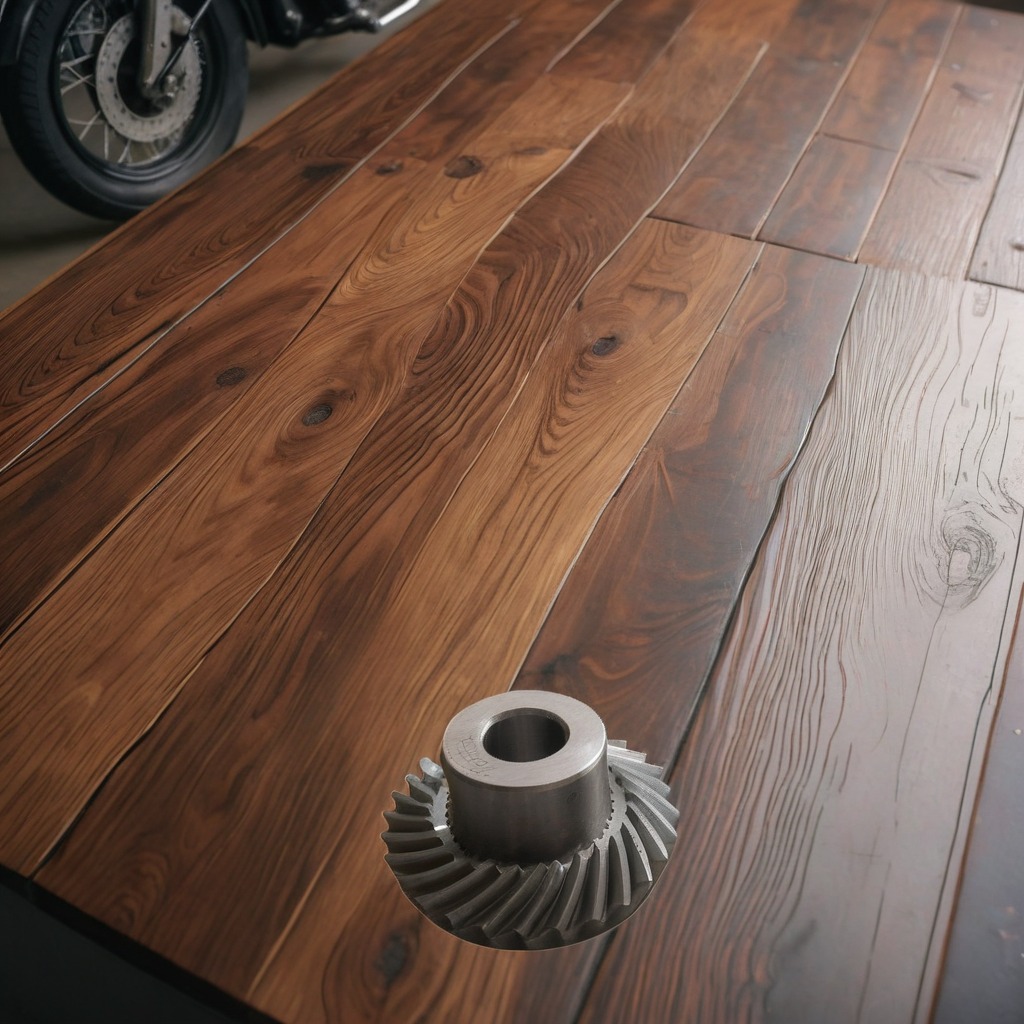
A steel gear with teeth is lying on the wooden table in a vintage motorcycle garage.